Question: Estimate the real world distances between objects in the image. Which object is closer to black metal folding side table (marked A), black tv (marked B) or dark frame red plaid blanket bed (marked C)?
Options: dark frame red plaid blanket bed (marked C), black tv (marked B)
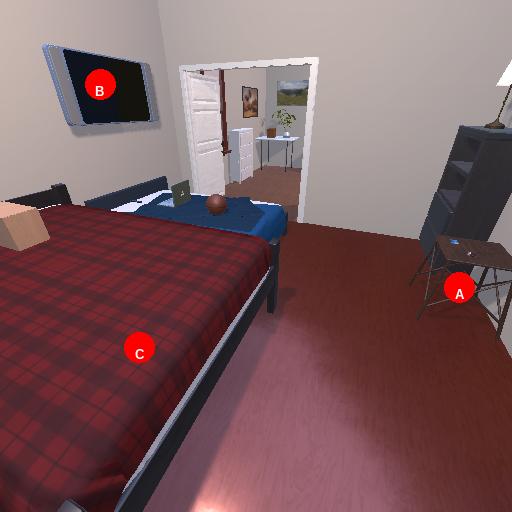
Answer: dark frame red plaid blanket bed (marked C)